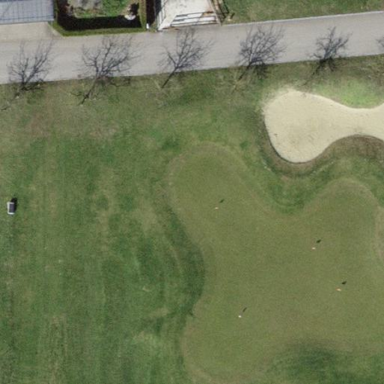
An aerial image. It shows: Green golf area with grass land use.